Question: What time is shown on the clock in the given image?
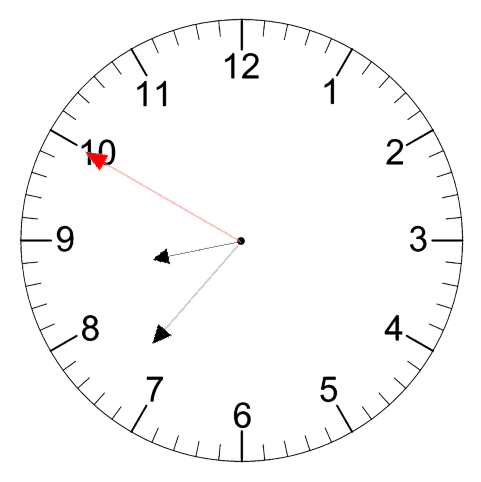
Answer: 08:36:50